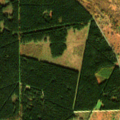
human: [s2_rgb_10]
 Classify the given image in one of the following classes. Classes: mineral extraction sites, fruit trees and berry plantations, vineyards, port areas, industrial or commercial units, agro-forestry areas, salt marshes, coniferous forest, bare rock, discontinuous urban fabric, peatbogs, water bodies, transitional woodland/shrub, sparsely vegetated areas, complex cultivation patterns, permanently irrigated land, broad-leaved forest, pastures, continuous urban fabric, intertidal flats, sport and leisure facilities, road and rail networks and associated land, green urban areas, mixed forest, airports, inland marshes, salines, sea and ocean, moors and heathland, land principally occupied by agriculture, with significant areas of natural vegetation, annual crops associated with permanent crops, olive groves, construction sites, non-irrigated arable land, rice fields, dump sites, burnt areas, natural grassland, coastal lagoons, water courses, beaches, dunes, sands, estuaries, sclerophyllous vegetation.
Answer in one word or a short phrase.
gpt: coniferous forest, transitional woodland/shrub, peatbogs